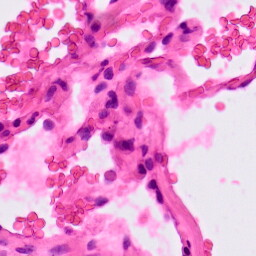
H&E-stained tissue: Lung